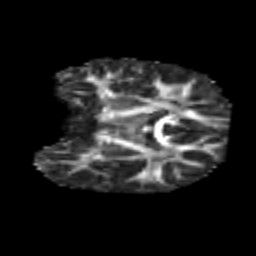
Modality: FA
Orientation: coronal
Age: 6
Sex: male
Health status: healthy